Question: I wanna to create an app that view an image/poster, I want the imageView in square. Before this, i try to get the screen width and assign it to image height and width, something like this
'''
Bitmap newicon = Bitmap.CreateBitmap (int x, int y, int width, int height, matrix, false/true);
'''
But there is an error occur "x + width <= bitmap.width()". This is the example that i create so far, but i set the height to 400dp. I want the height and width is flexible depend on phone size. Any ideas?
'''
<ImageView
android:src="@android:drawable/ic_menu_gallery"
android:layout_width="match_parent"
android:layout_height="400dp"
android:adjustViewBounds="true"
android:layout_marginLeft="10dp"
android:layout_marginRight="10dp"
android:layout_marginTop="10dp"
android:scaleType="centerCrop"
android:id="@+id/ivPoster" />
'''

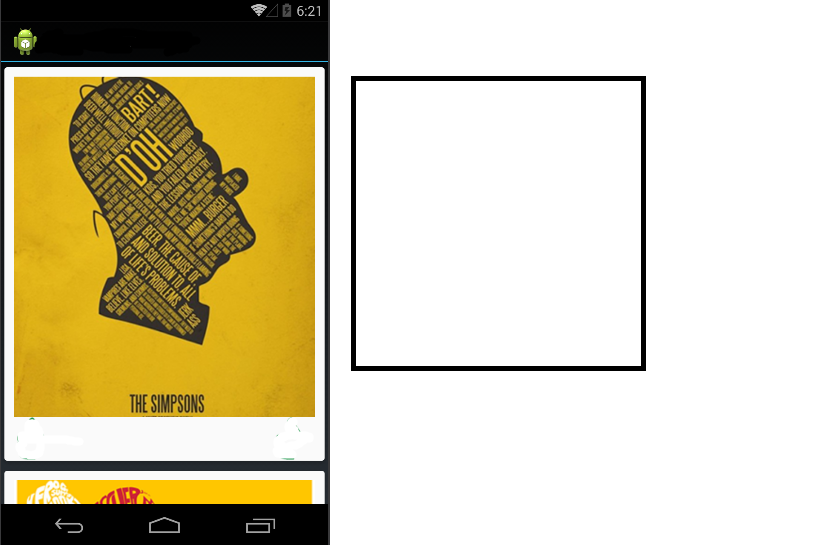
Answer: You need to use custom imageview for this, take a look at this:
'''
public class SquareImageView extends ImageView {
public SquareImageView(Context context) {
super(context);
}
public SquareImageView(Context context, AttributeSet attrs) {
super(context, attrs);
}
public SquareImageView(Context context, AttributeSet attrs, int defStyle) {
super(context, attrs, defStyle);
}
protected void onDraw(Canvas canvas) {
super.onDraw(canvas);
}
@Override
protected void onMeasure(int widthMeasureSpec, int heightMeasureSpec) {
super.onMeasure(widthMeasureSpec, heightMeasureSpec);
setMeasuredDimension(getMeasuredWidth(), getMeasuredWidth()); // Snap to width
}
}
'''
Use it instead of ImageView in your layout file.
Hope this helped!